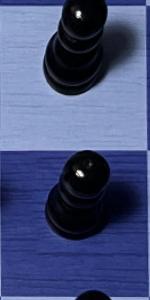
Label: Pawn_Black